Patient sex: M
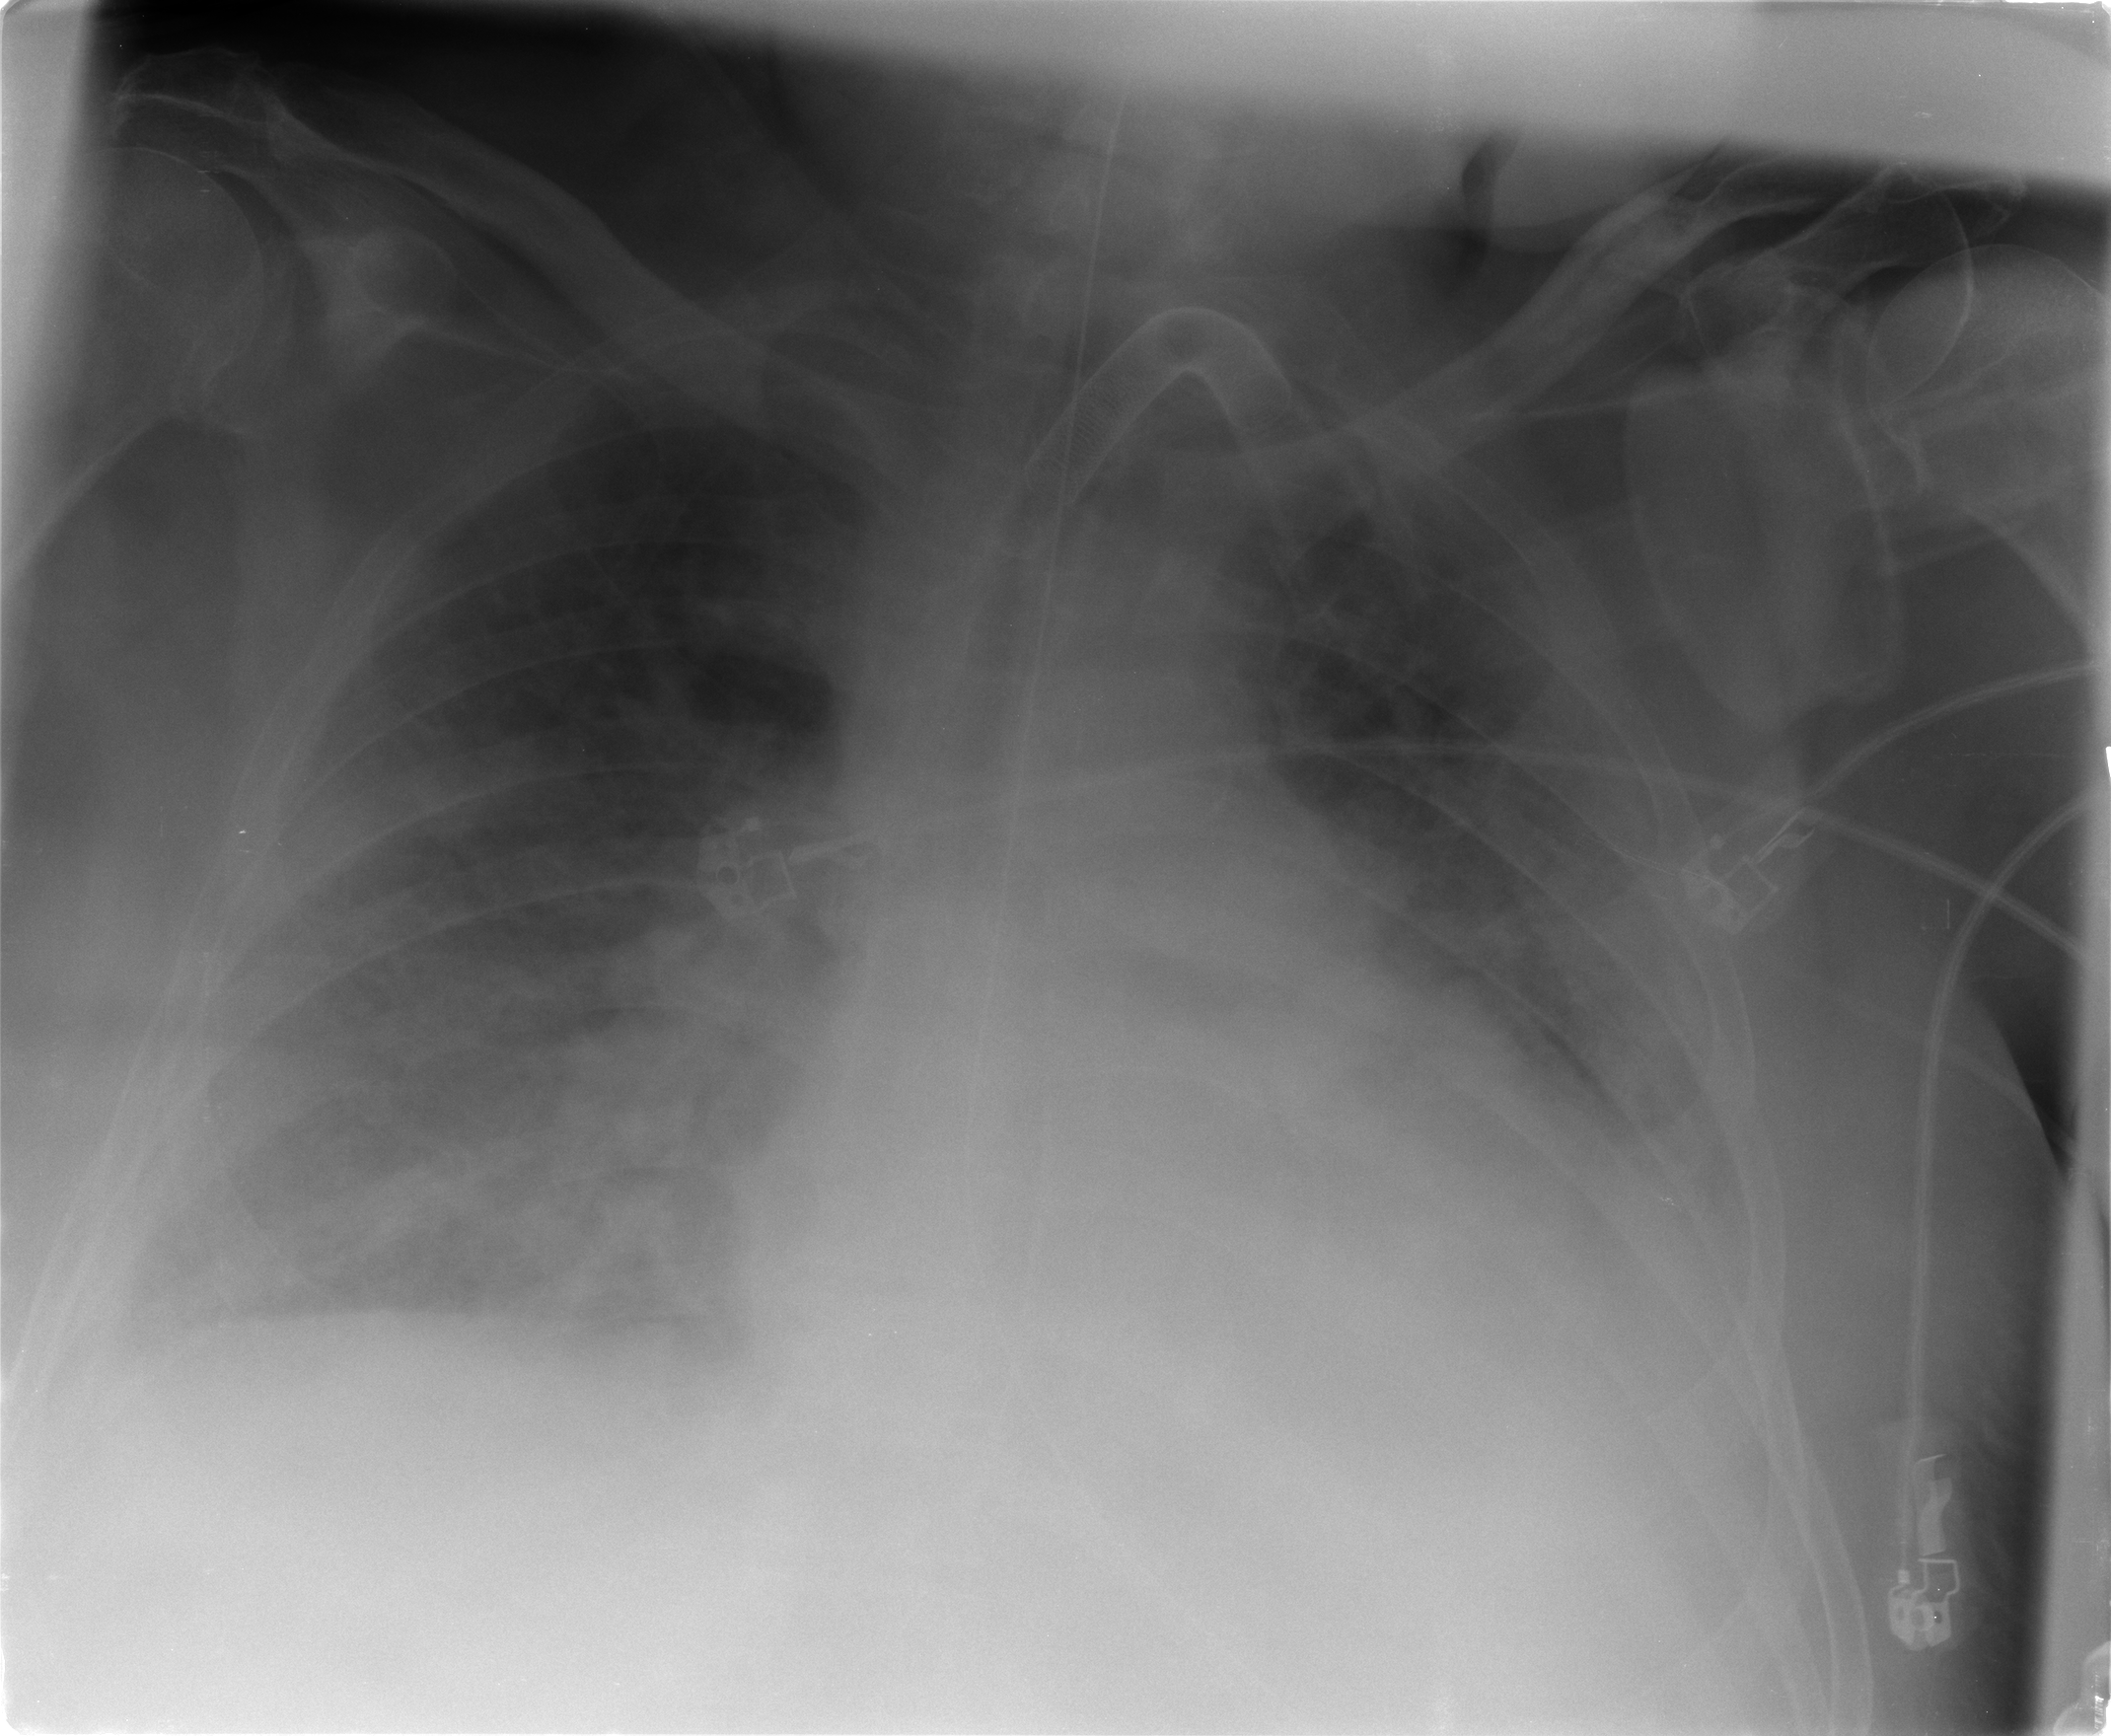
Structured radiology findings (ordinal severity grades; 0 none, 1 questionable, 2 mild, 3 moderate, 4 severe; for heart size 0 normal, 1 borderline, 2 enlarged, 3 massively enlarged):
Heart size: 2
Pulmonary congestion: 2
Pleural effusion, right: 3
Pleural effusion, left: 2
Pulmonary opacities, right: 2
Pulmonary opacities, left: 0
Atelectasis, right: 2
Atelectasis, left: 2